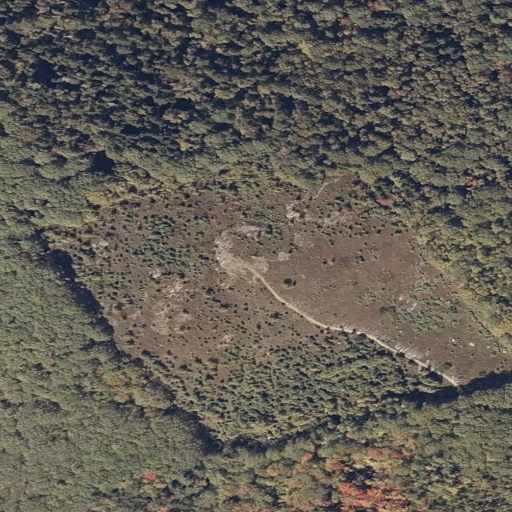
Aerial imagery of mountain in Maine named Cameron Mountain containing mixed forest, deciduous forest, evergreen forest, and pasture